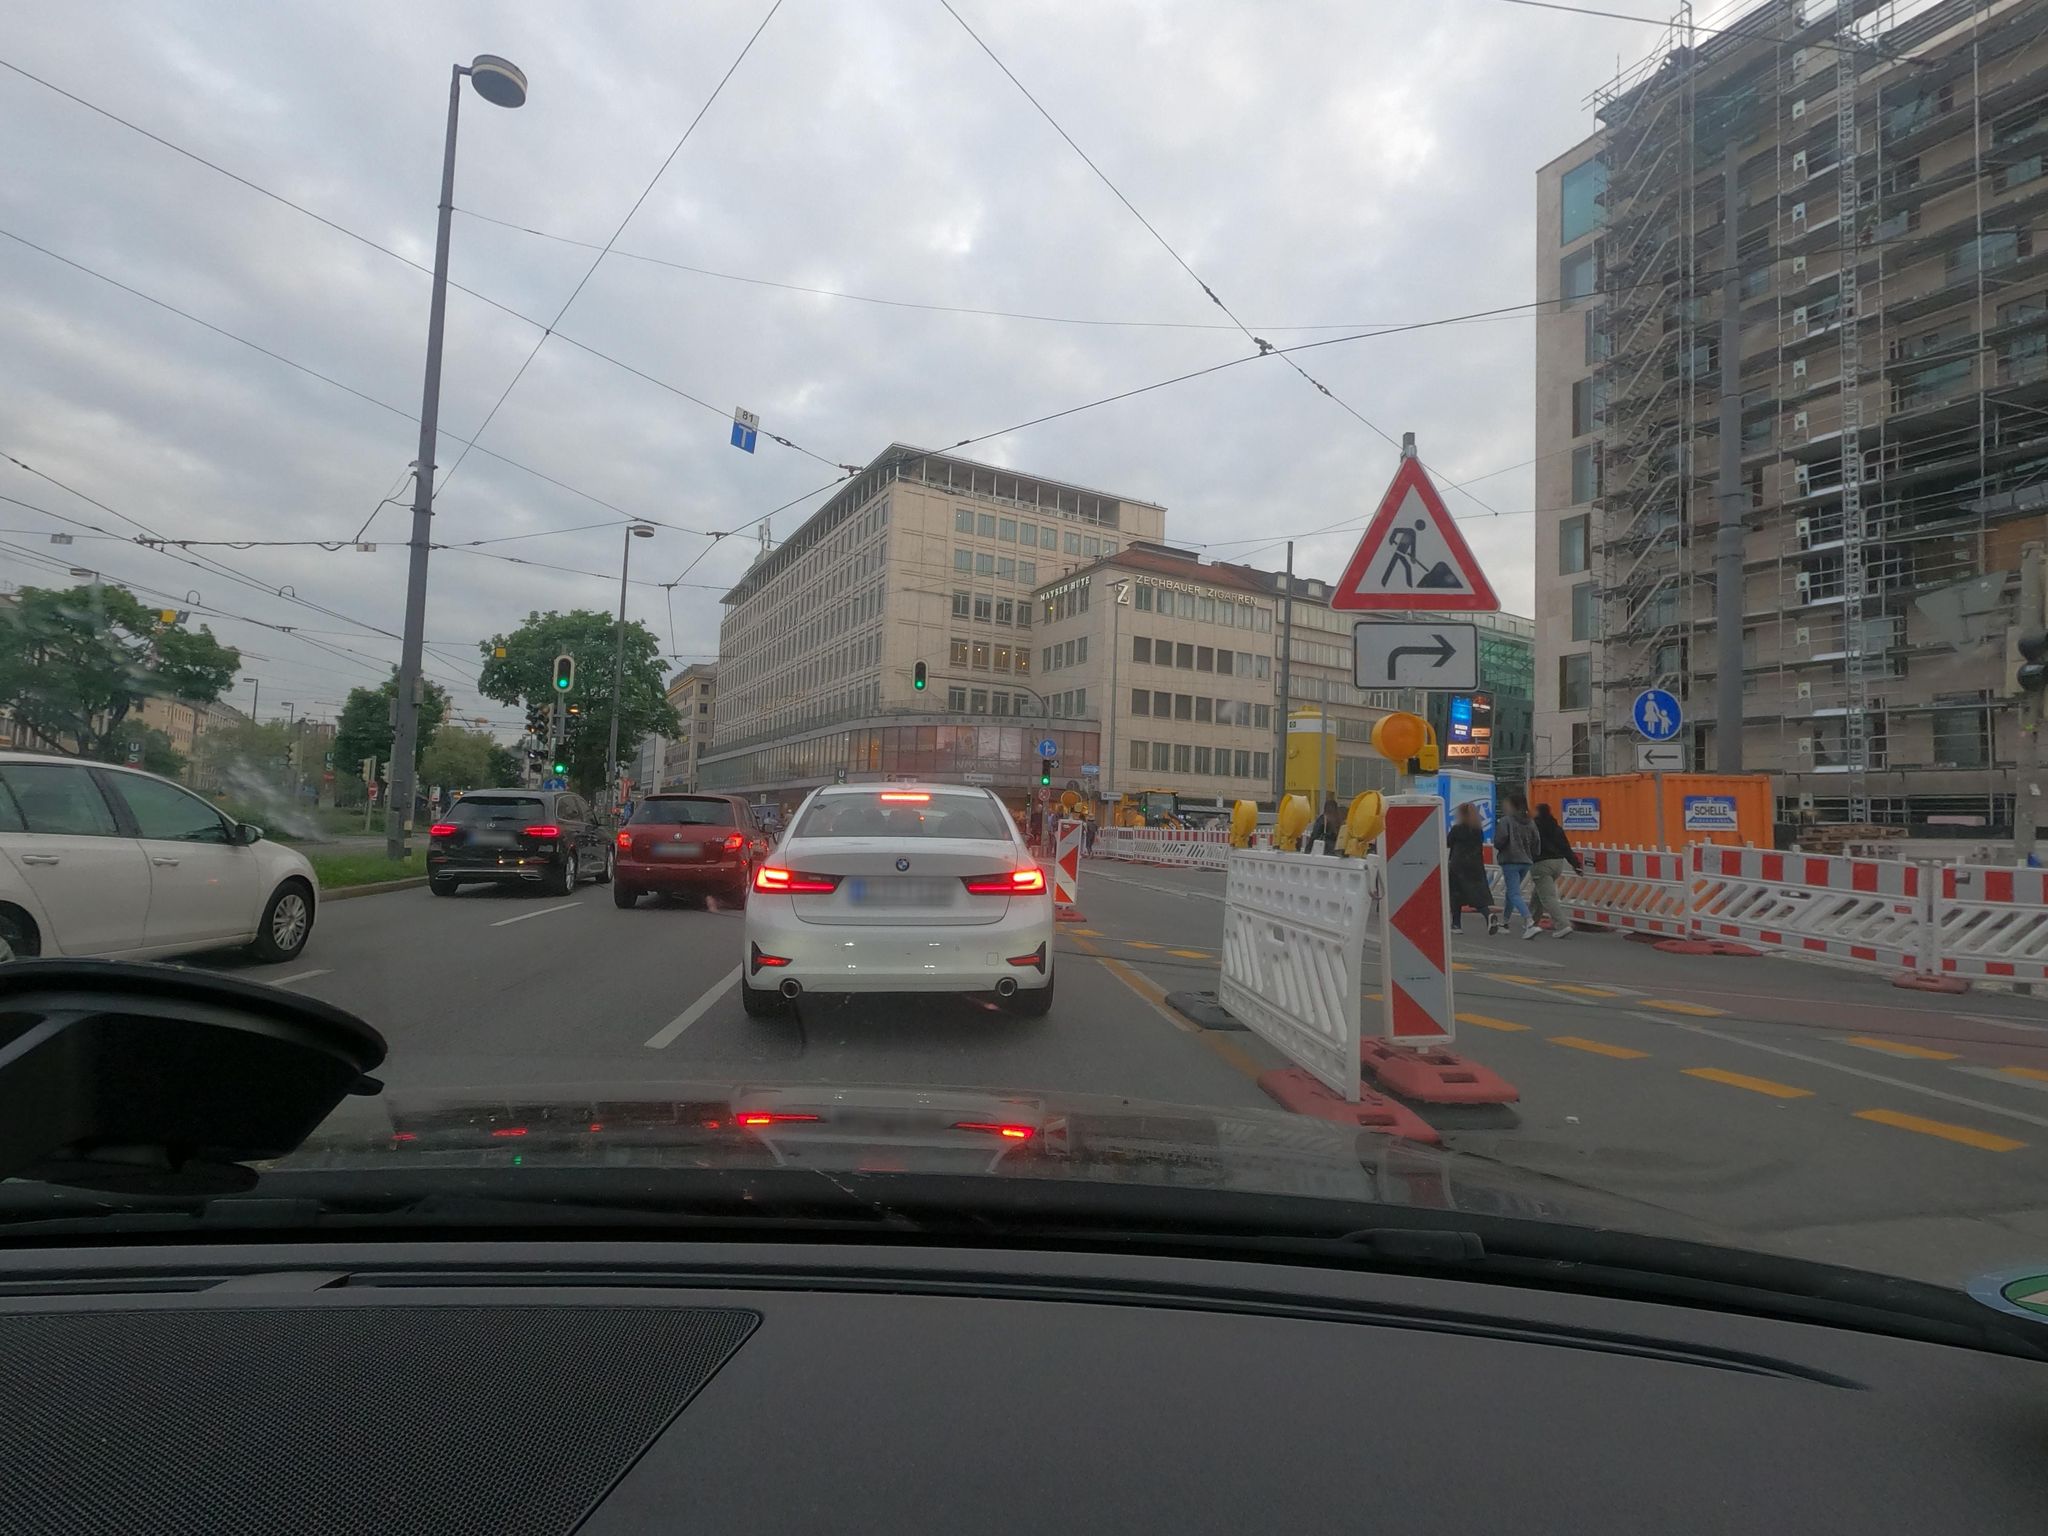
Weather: cloudy
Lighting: day
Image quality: good
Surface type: driving surface
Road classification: footway
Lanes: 4
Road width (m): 1.60
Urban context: urban centre
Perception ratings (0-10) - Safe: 3.07, Lively: 6.25, Beautiful: 1.92, Boring: 1.24, Depressing: 6.03, Wealthy: 5.78